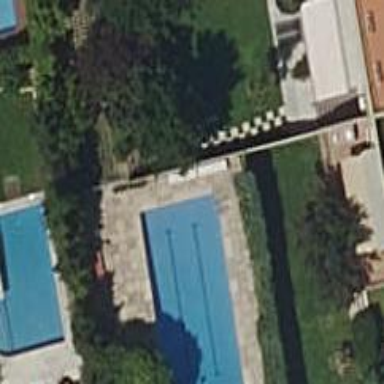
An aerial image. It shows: Swimming pool located in leisure land.